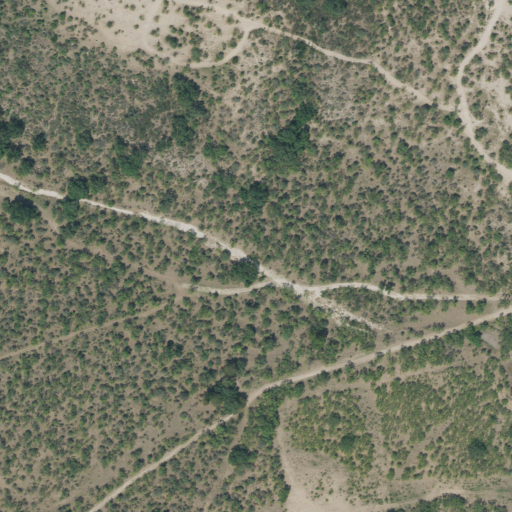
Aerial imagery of valley in Texas named Big Draw containing shrub and grassland